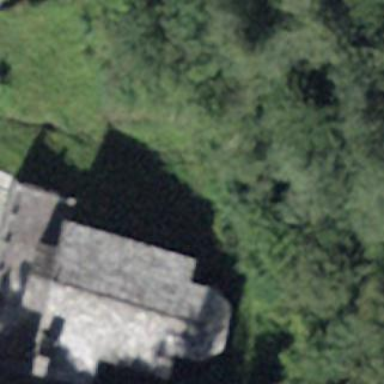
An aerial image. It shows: Church which is place of worship.